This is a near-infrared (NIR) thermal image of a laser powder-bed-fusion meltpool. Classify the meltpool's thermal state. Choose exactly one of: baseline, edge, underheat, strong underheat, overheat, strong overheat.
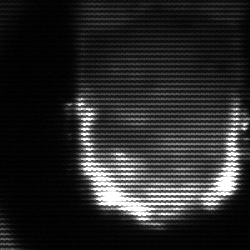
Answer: baseline